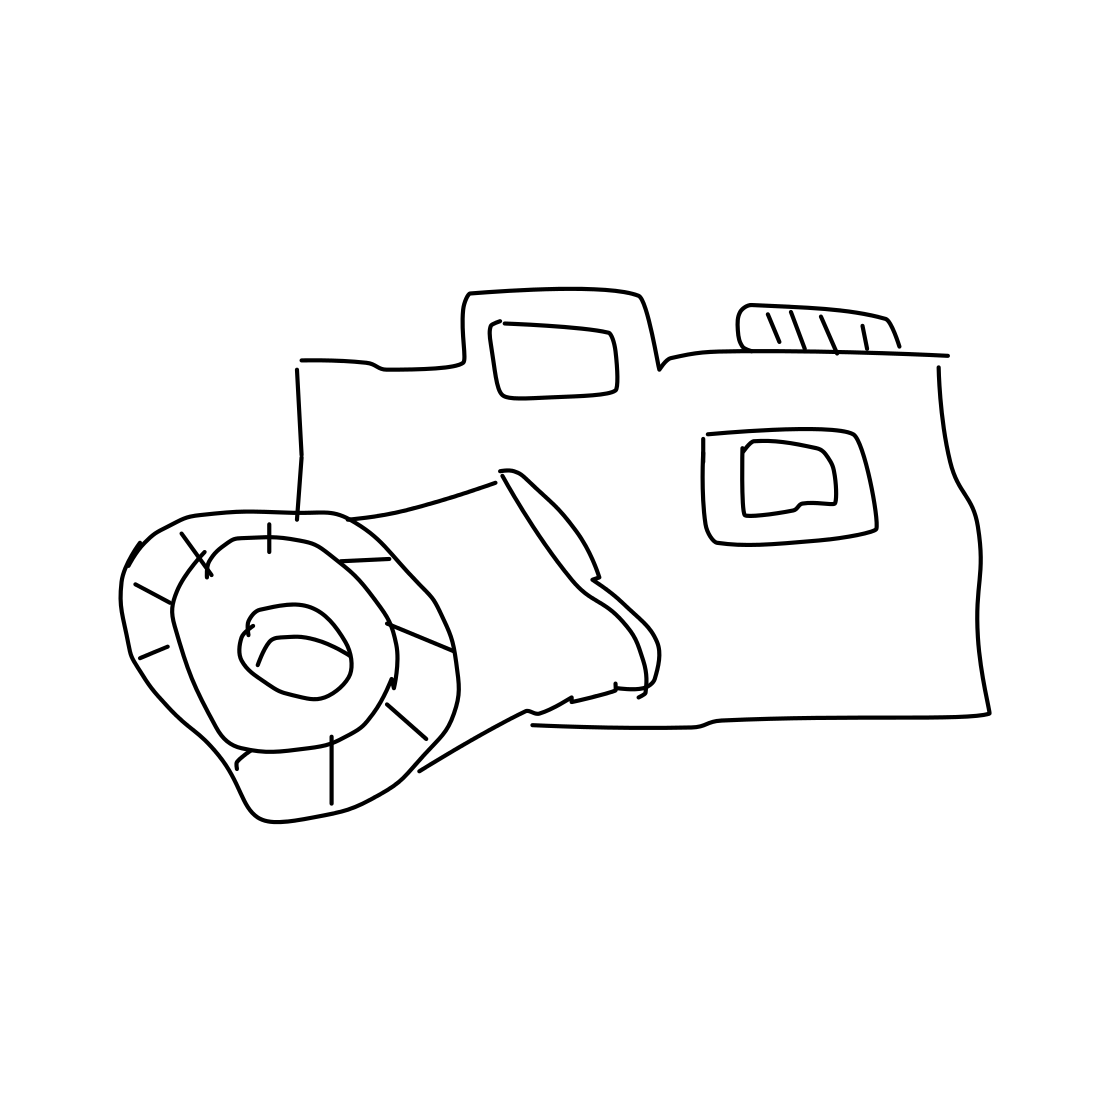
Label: camera